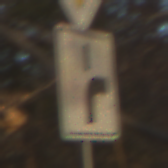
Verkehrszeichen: VerlaufVorfahrtsstrasse8
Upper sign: Vorfahrtsstrasse
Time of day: SunriseSunset
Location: Outdoor (Nature)
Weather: Clear
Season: Autumn
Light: Natural